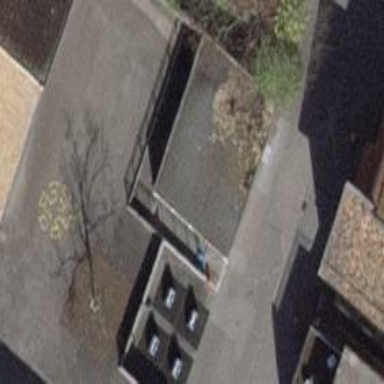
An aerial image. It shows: Service building.